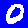
Digit: 0